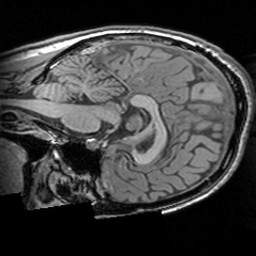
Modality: T1w
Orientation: sagittal
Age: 25
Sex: female
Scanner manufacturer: siemens
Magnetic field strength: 3 T
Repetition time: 1.63 s
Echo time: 0.00311 s